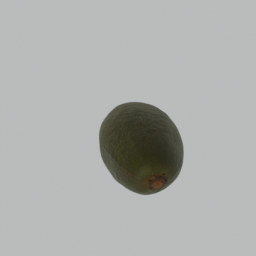
Label: nature